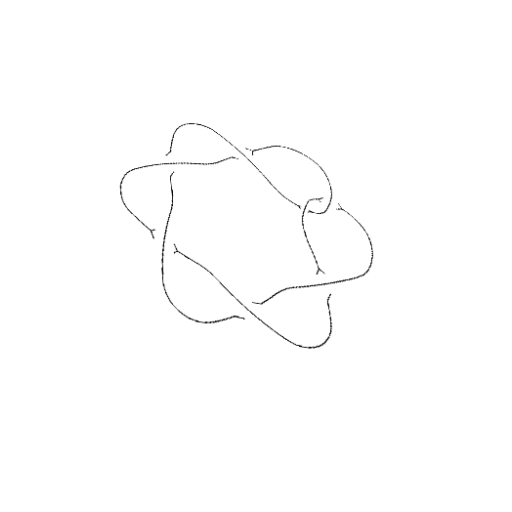
Crossing number: 7